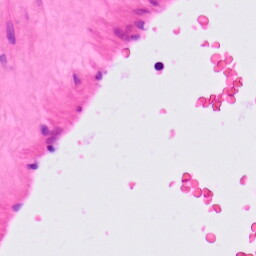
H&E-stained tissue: Lung